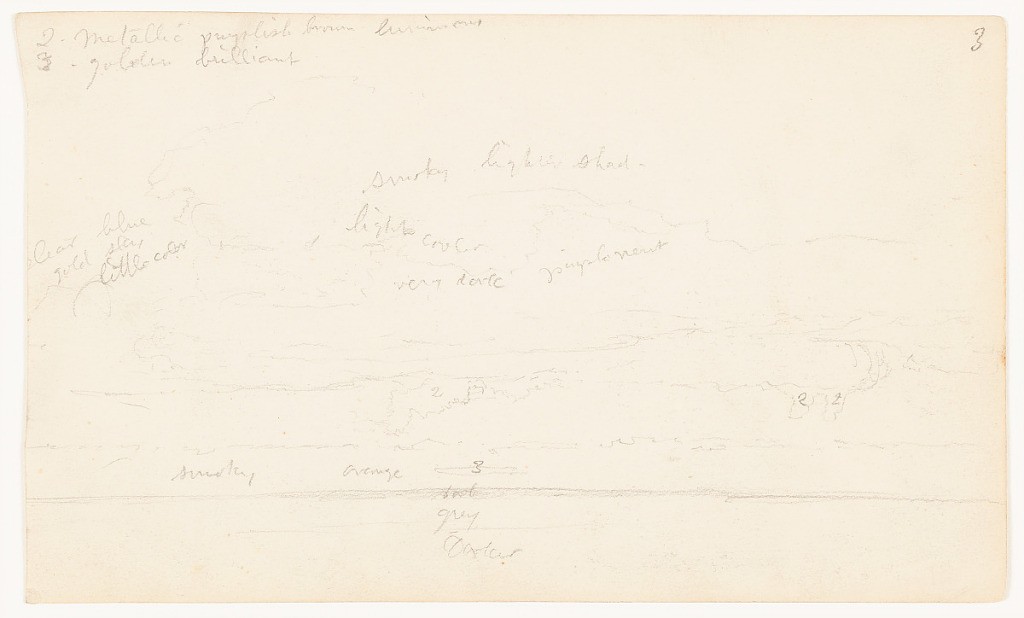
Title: Sunset at Sea, Ecuador, Part Three
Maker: Frederic Edwin Church, American, 1826–1900
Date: May 1857
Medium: Graphite on white wove paper
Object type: Drawing
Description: Meteorological sketch showing part three of a panoramic view of billowing rain clouds over the ocean near Ecuador. Below, in the foreground, the ocean surface extends to the horizon. Above, at center, a large group of clouds casts a shadow on the water. Clear sky visible through patches in the clouds throughout.

Verso: Meteorological sketch showing part four of a panoramic view of billowing rain clouds over the ocean near Ecuador. Ocean horizon and clouds only visible at right, most of composition comprising of inscriptions.